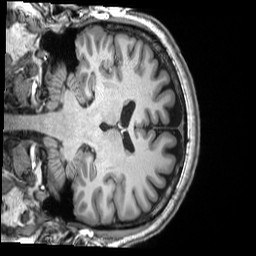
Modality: T1w
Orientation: coronal
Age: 21
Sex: male